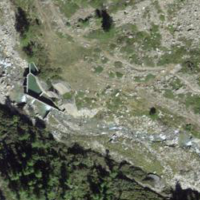
EUNIS habitat code: 31
Species observed at this site:
Bartsia alpina
Erebia tyndarus
Zygaena exulans
Colias palaeno
Erebia alberganus